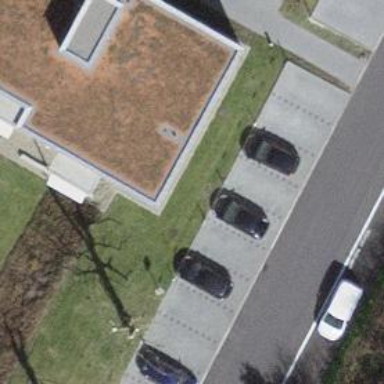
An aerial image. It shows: Street side parking area.